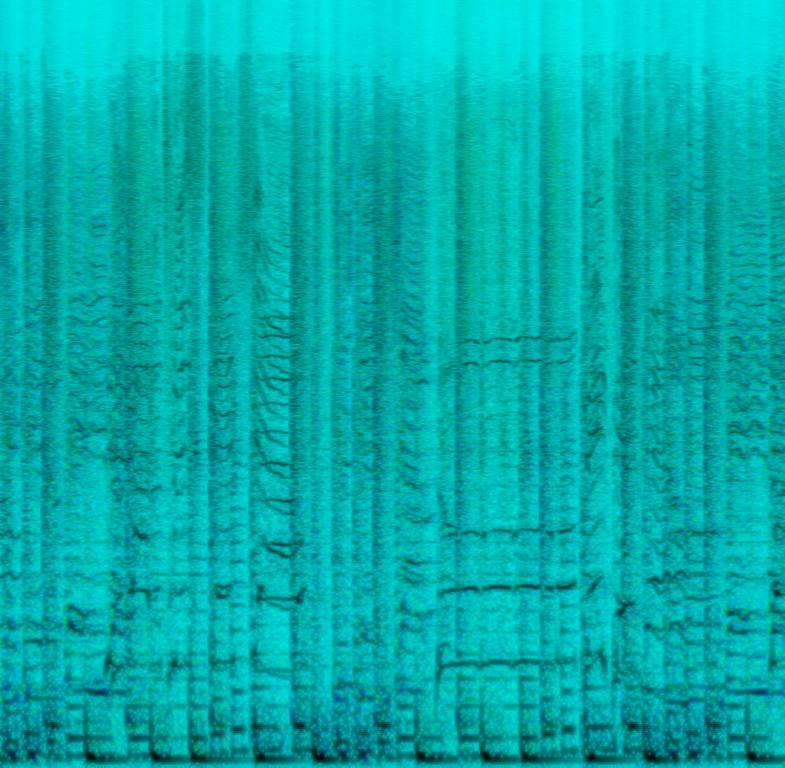
A female singer sings this cool melody with backup singers in  vocal harmony. The song is medium tempo with a groovy bass line and  guitar rhythm, steady drums g rhythm and keyboard harmony. The song is catchy and has a dance groove. The song is a retro dance hit. The song has a poor audio quality issue.